Question: I have written code to produce a stacked bar graph that plots 192 bars of data. The data spans over 4 days, and each bar represents a 30 minute time period.
The graph produces 192 tick labels that overlap each other which is obviously undesirable appearance-wise.
To fix this, I have added the following lines to my code:
myFmt = mdates.DateFormatter('%d')
ax.xaxis.set_major_formatter(myFmt)
I want to have one tick label for each day, but matplotlib automatically generates unwanted, extra tick labels when my graph spans over 4 days or less. This problem doesn't happen when there are 5 or more days. Is there any way I can force the graph to just have only one tick for each day?

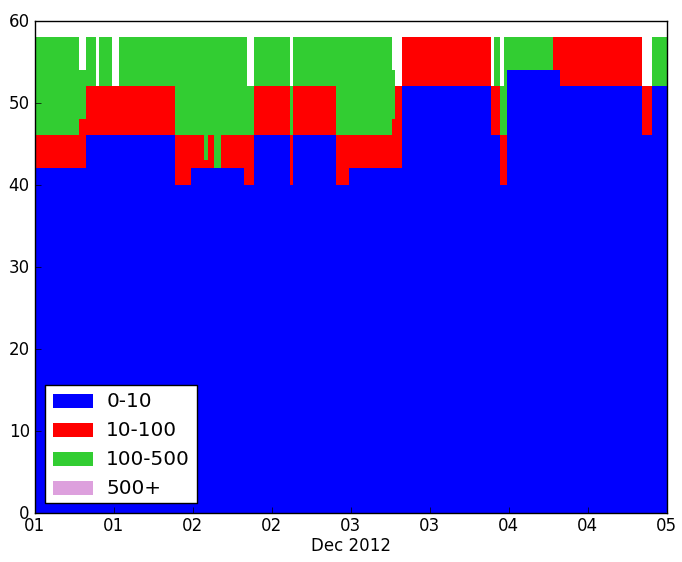
Answer: You just need to use the proper locator:
'''
ax.xaxis.set_major_locator(matplotlib.dates.DayLocator())
'''
<URL>